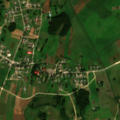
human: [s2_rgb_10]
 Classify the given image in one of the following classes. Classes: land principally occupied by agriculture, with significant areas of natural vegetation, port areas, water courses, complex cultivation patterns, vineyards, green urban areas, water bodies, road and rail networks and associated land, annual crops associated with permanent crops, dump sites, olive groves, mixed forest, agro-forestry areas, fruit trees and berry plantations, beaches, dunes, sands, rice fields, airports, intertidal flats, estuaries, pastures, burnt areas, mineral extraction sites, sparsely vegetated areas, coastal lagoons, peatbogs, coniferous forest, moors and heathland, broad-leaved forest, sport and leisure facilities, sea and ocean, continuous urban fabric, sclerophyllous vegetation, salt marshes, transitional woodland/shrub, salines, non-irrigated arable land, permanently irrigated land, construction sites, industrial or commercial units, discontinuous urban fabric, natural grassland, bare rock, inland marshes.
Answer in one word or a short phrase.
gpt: discontinuous urban fabric, non-irrigated arable land, pastures, complex cultivation patterns, land principally occupied by agriculture, with significant areas of natural vegetation